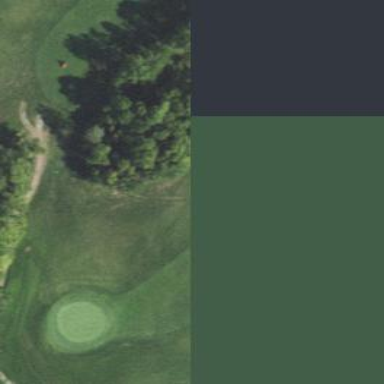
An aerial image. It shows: Golf rough area.